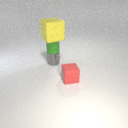
small gray metal cylinder below large yellow rubber cube